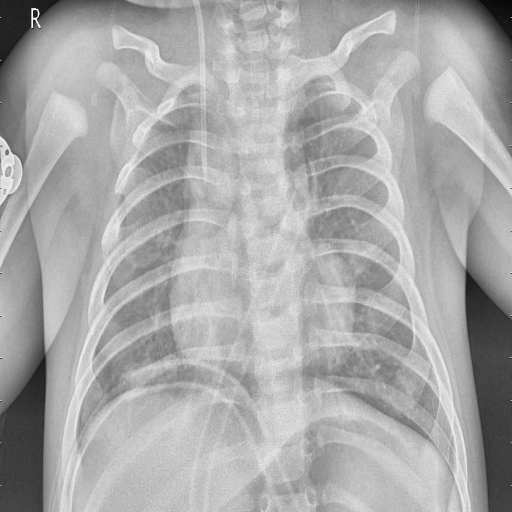
Finding: PNEUMONIA